Field crop: maize
Growth stage: 1
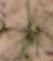
Species: salsola